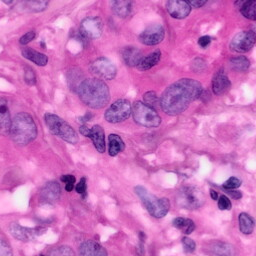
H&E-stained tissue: Pancreatic